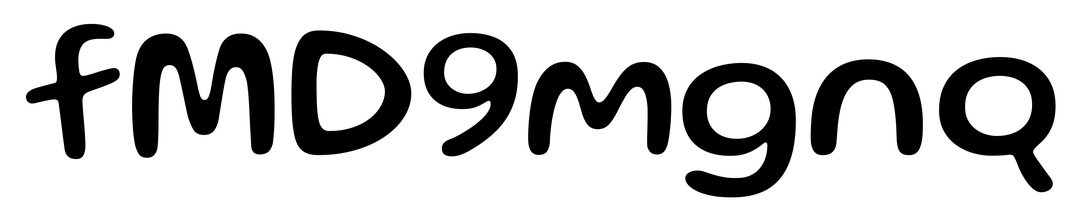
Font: Gluten_Regular